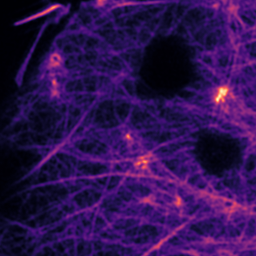
Label: Super-resolution F-actin image